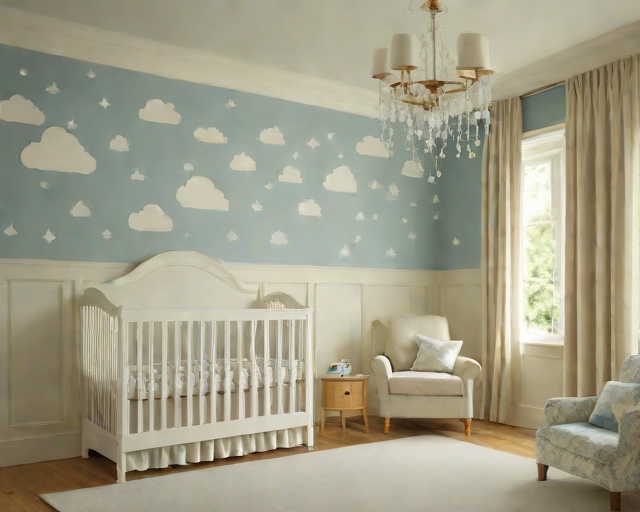
Category: New Baby